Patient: sex F, age 26
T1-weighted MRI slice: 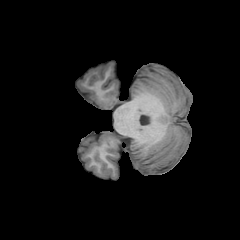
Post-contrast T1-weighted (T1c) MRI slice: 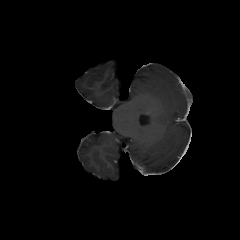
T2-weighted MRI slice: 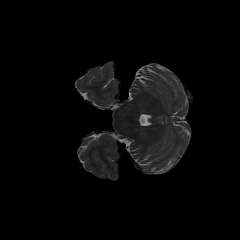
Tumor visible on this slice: no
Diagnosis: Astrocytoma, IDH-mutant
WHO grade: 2